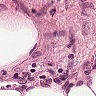
Metastatic tissue present: no